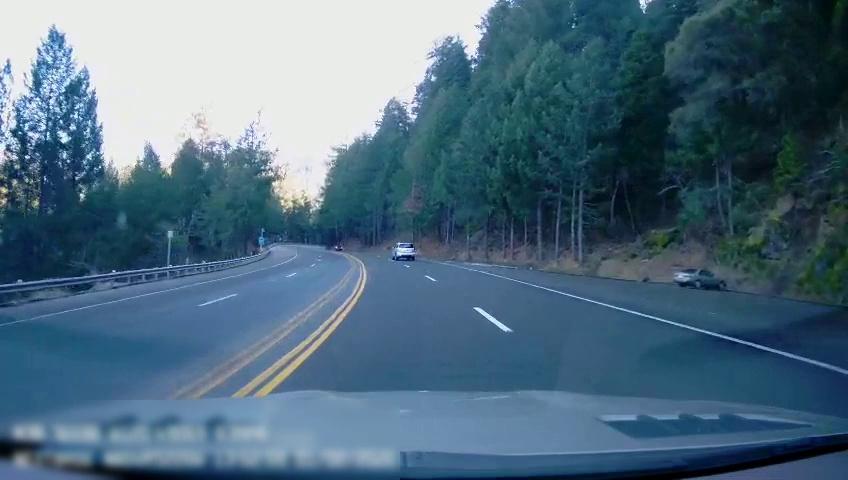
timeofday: Day
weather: Sunny
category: Drivable Space
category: Vehicles | Car
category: Vehicles | Car
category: Vehicles | SUV
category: Lanes | Current Lane
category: Lanes | Alternate Lane
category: Lanes | Current Lane
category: Lanes | Alternate Lane
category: Lanes | Opposite Lane
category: Lanes | Opposite Lane
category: Lanes | Opposite Lane
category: Lanes | Opposite Lane